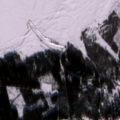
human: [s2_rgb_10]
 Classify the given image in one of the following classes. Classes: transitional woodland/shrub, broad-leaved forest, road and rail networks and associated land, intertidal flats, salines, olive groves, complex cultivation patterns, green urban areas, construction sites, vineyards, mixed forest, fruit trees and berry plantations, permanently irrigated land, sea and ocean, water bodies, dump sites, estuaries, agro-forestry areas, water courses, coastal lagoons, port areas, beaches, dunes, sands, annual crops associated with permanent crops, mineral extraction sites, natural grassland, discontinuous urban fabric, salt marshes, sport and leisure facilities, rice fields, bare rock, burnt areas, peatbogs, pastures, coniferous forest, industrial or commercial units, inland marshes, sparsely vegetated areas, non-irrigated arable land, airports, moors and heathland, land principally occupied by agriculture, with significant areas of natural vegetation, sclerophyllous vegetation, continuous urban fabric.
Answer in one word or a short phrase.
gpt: discontinuous urban fabric, non-irrigated arable land, broad-leaved forest, coniferous forest, sea and ocean